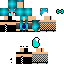
A female human skin with pale skin, wearing blue long hair dressed in a blue hoodie and black pants, featuring a closed mouth.